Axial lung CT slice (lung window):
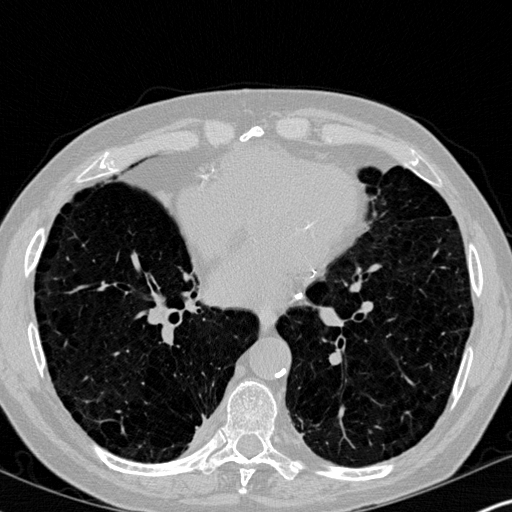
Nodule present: no